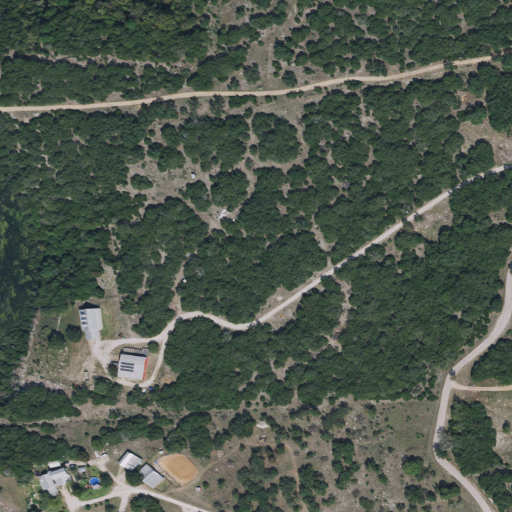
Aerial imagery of mountain in Texas named Potato Hill containing evergreen forest, shrub, deciduous forest, low intensity development, open development, and high intensity development